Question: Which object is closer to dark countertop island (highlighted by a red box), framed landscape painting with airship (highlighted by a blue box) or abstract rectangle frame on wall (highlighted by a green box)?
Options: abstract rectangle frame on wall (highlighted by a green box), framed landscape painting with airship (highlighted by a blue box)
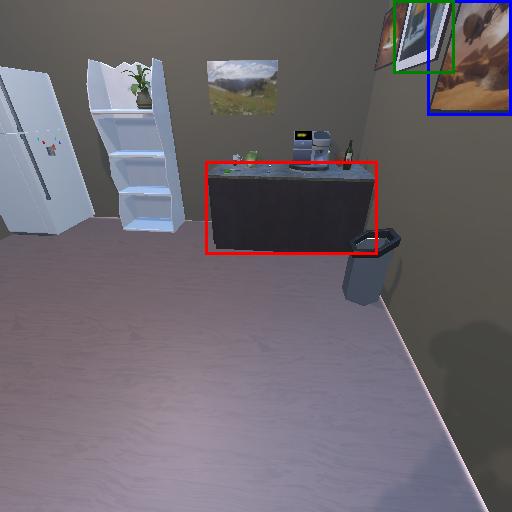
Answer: abstract rectangle frame on wall (highlighted by a green box)